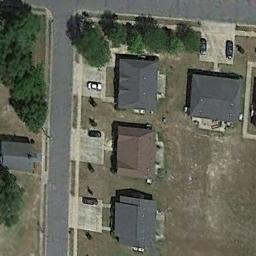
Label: medium_residential